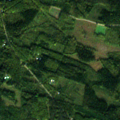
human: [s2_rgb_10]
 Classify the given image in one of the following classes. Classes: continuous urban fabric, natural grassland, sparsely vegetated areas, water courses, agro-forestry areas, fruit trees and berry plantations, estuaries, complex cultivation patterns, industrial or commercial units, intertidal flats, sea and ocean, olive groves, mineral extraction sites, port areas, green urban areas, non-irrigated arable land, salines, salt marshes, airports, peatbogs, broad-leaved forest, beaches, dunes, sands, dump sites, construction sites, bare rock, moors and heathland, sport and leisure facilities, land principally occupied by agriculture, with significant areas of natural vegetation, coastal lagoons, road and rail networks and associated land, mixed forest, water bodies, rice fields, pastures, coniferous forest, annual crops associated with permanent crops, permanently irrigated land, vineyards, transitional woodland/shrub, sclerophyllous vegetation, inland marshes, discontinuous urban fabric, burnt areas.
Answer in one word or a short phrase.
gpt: broad-leaved forest, coniferous forest, mixed forest, transitional woodland/shrub